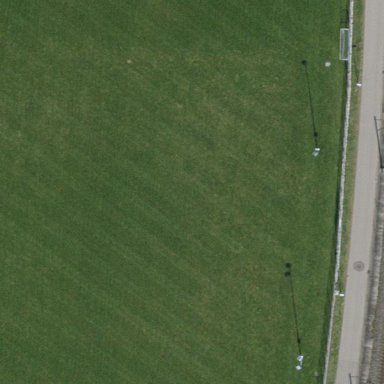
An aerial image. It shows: Soccer pitch for leisureland activities.